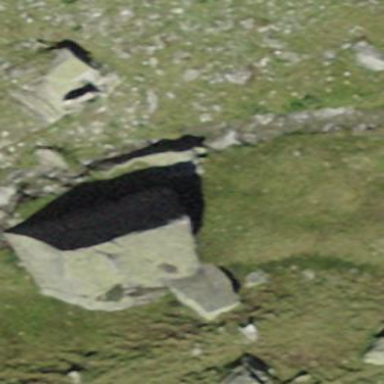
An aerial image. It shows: Natural rock formation.